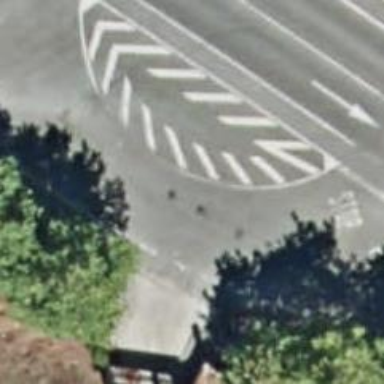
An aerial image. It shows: Tertiary link road with asphalt surface. The road intersects at circular junction.